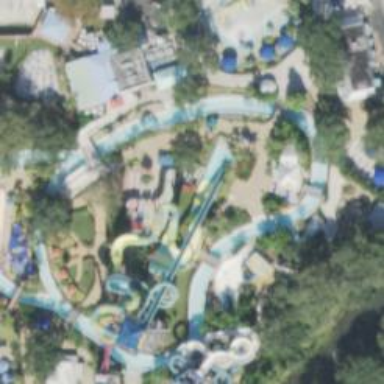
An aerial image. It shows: Water slide attraction.